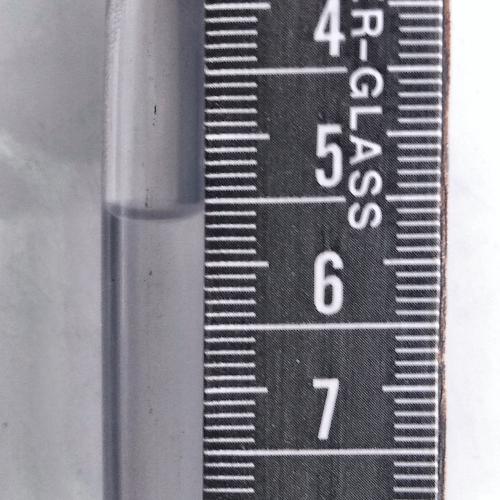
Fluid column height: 5.6 cm